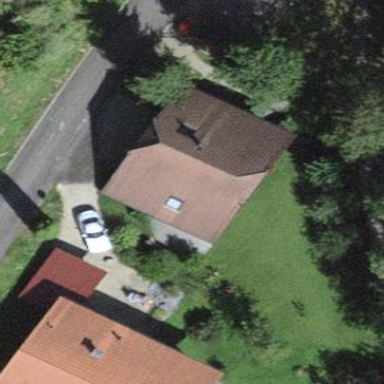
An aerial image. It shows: Detached building.